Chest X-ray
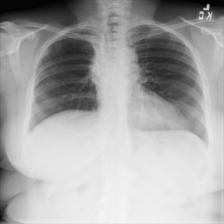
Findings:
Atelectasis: negative
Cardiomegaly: negative
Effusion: negative
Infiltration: negative
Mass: negative
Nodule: negative
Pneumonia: negative
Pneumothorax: negative
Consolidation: negative
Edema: negative
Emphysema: negative
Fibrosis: negative
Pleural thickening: negative
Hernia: negative